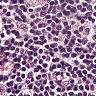
Metastatic tissue present: no